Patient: sex M, age 60
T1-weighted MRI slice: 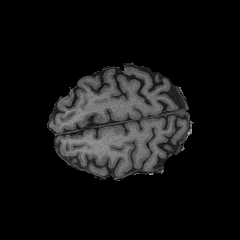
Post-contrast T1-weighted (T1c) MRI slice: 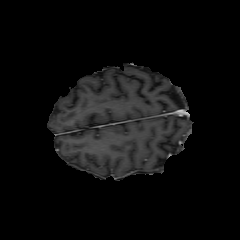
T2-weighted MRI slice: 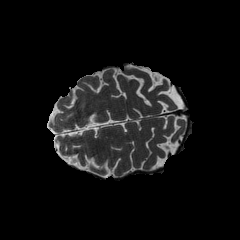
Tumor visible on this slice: no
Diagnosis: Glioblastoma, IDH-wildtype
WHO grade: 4